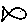
Label: fish